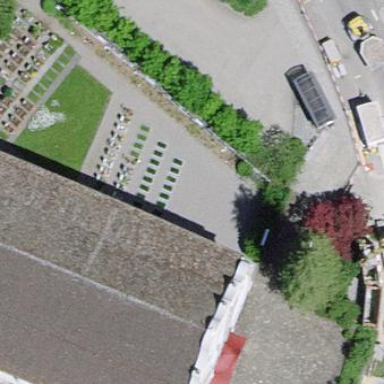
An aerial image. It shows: Cemetery.